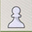
Piece: wP